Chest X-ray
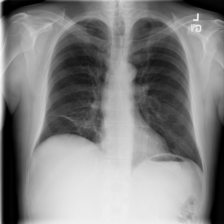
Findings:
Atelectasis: positive
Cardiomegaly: negative
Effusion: negative
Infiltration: negative
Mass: negative
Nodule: negative
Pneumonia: negative
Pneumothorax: negative
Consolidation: negative
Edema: negative
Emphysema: negative
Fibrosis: negative
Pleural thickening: negative
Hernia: negative